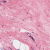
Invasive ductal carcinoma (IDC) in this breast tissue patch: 0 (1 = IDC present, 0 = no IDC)